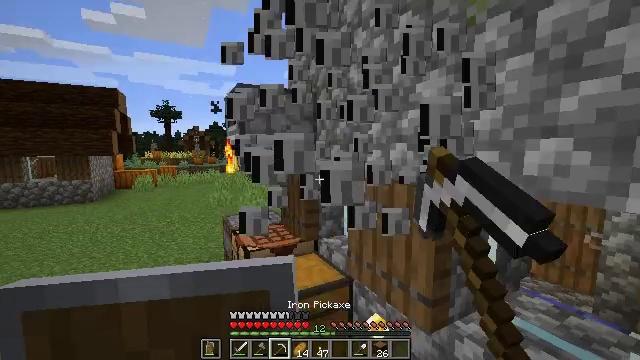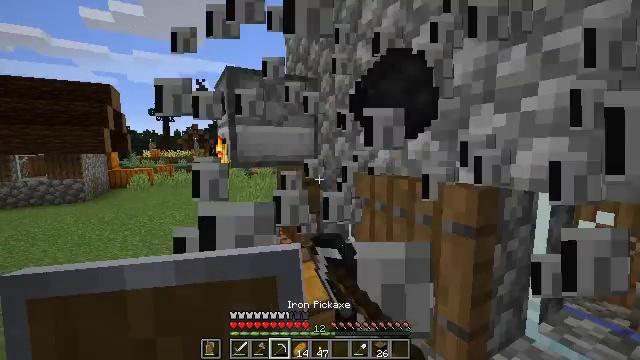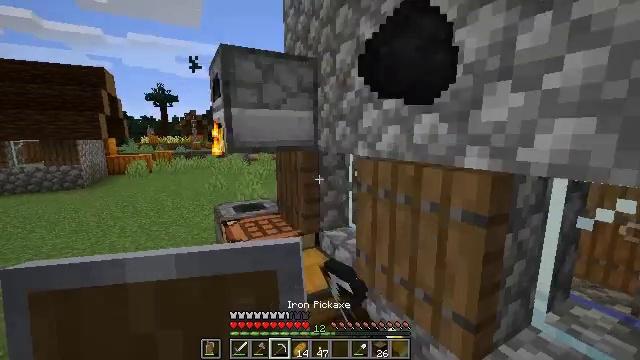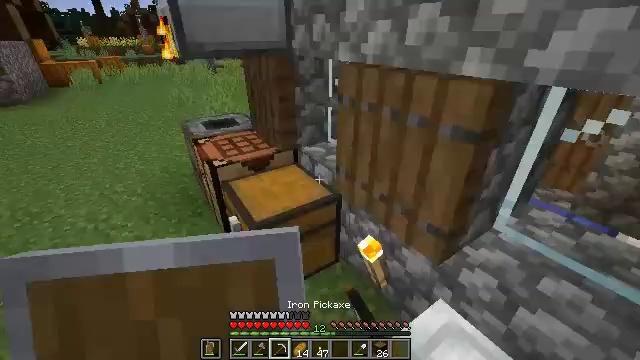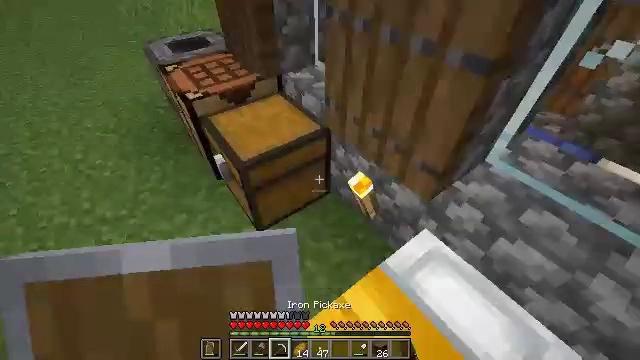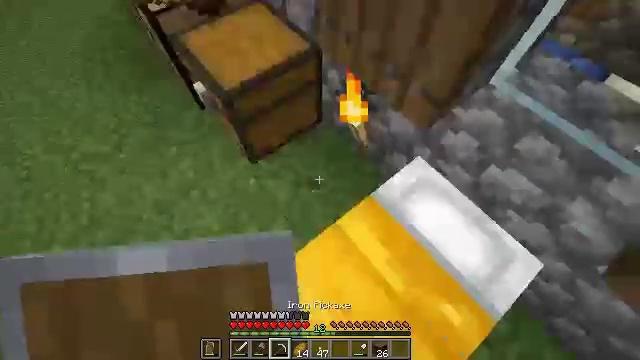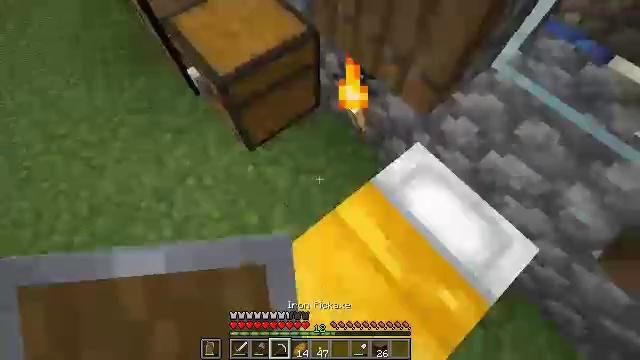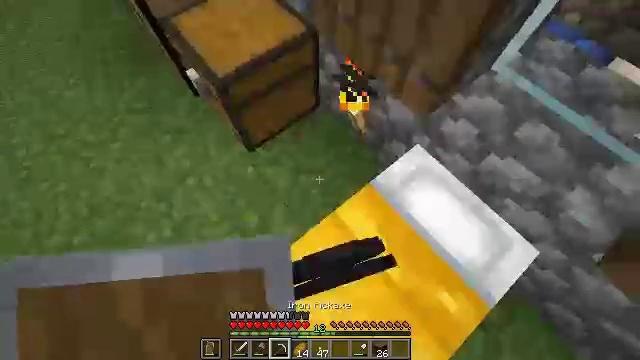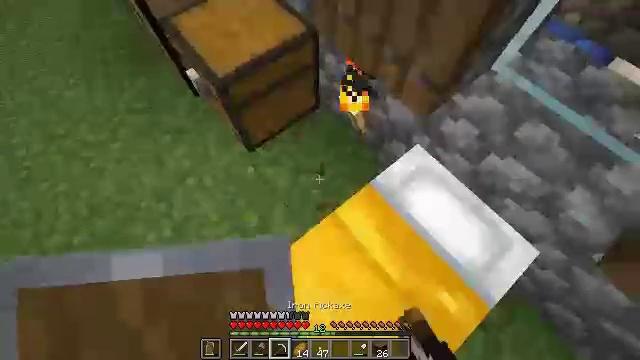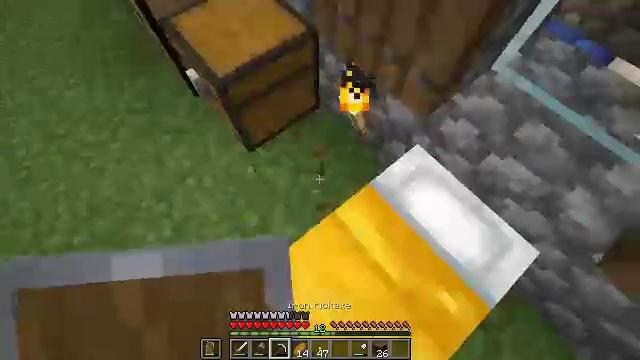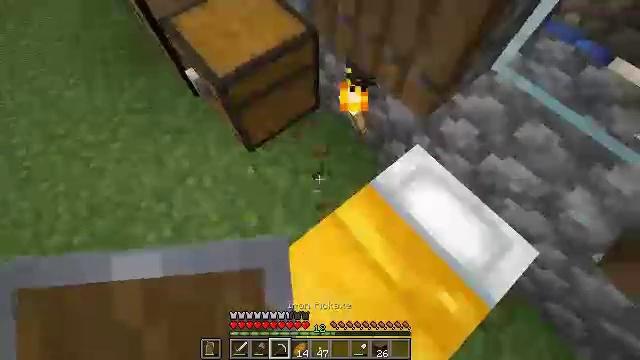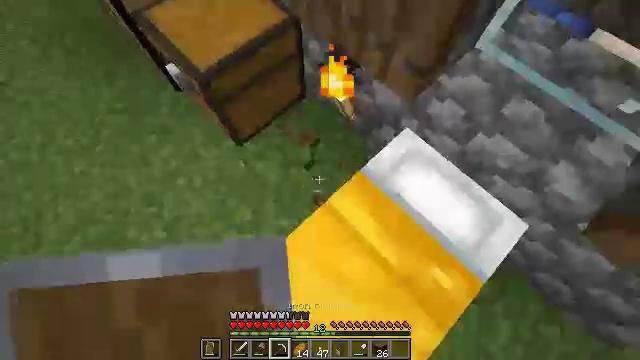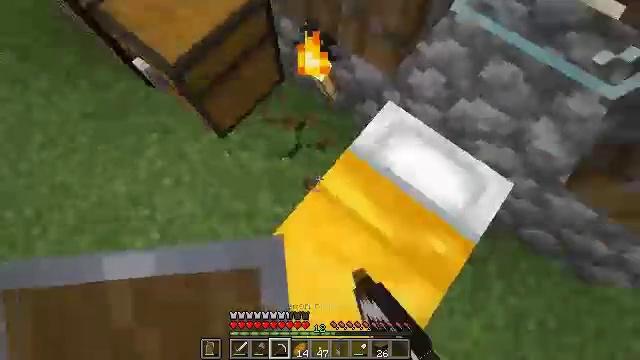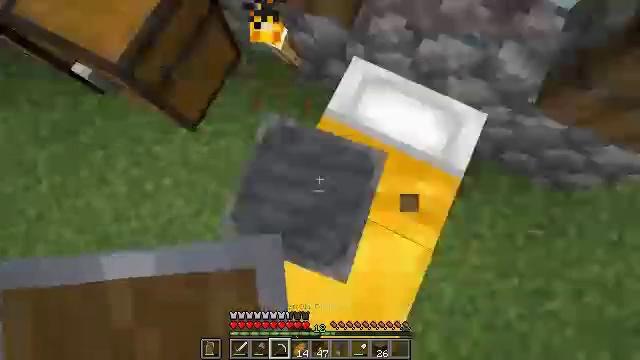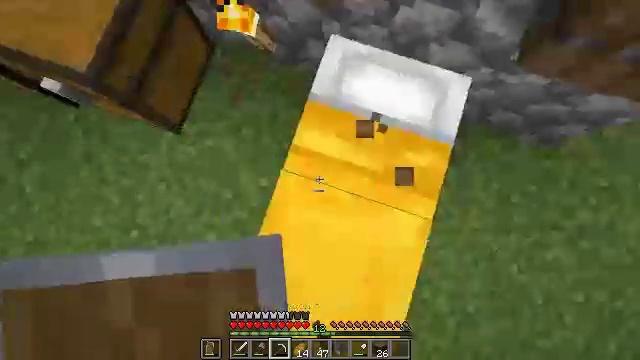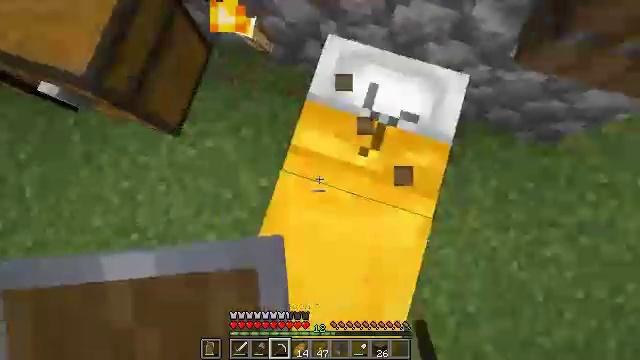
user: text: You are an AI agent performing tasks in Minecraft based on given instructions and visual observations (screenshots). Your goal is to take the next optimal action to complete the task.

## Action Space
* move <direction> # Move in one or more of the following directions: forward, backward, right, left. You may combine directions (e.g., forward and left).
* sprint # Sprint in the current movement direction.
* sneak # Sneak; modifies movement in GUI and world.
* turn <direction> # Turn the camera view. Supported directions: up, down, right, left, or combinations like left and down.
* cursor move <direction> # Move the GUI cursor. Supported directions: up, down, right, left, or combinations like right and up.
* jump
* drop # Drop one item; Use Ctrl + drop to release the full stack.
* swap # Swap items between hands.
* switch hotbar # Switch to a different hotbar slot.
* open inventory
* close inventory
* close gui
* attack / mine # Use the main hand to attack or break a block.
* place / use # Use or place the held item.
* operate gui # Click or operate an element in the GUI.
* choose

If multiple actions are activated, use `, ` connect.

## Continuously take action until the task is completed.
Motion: motion action
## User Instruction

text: Mine the yellow bed to pick it up.
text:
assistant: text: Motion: move forward, attack / mine
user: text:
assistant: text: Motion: move forward, turn down, attack / mine
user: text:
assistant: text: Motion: turn right and down
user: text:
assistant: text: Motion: turn right and down
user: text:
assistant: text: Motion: turn right and down
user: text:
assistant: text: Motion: turn down
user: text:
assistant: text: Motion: attack / mine
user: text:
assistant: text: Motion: attack / mine
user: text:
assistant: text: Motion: attack / mine
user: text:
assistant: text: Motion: attack / mine
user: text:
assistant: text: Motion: turn right and down, attack / mine
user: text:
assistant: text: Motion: turn right and down, attack / mine
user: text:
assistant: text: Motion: turn right and down, attack / mine
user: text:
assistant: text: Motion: turn right and down, attack / mine
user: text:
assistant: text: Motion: attack / mine
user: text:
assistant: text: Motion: attack / mine
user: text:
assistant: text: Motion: attack / mine
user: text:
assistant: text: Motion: attack / mine
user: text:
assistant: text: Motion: attack / mine
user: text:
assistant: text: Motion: attack / mine
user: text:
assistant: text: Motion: attack / mine
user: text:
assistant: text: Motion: attack / mine
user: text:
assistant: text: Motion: attack / mine
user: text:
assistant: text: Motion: attack / mine